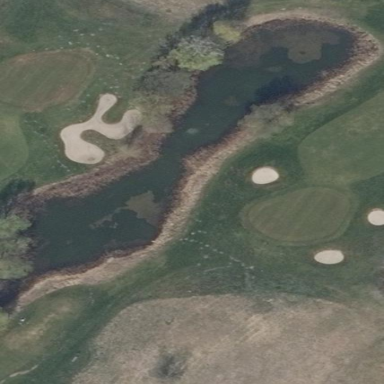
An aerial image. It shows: Water hazard on golf course.